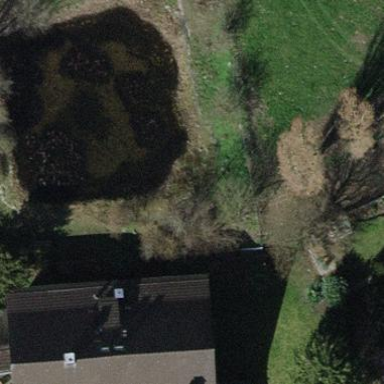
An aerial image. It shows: Pond surrounded by natural water.